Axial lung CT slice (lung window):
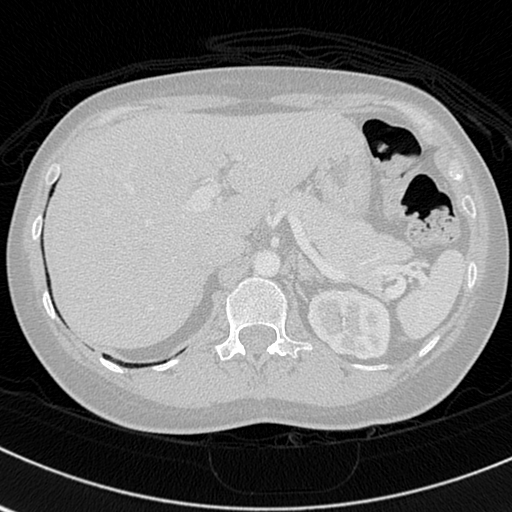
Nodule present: no